Question:
In my app, I have some webviews. A transparent status bar doesn't look good for full screen webview. I want to make the status bar TRANSLUCENT, just like the game center.
I notice that the status bar would be drawn translucent if there is a navigation bar under it. But I want a translucent status bar BY ITSELF.
Is there any way to do this?
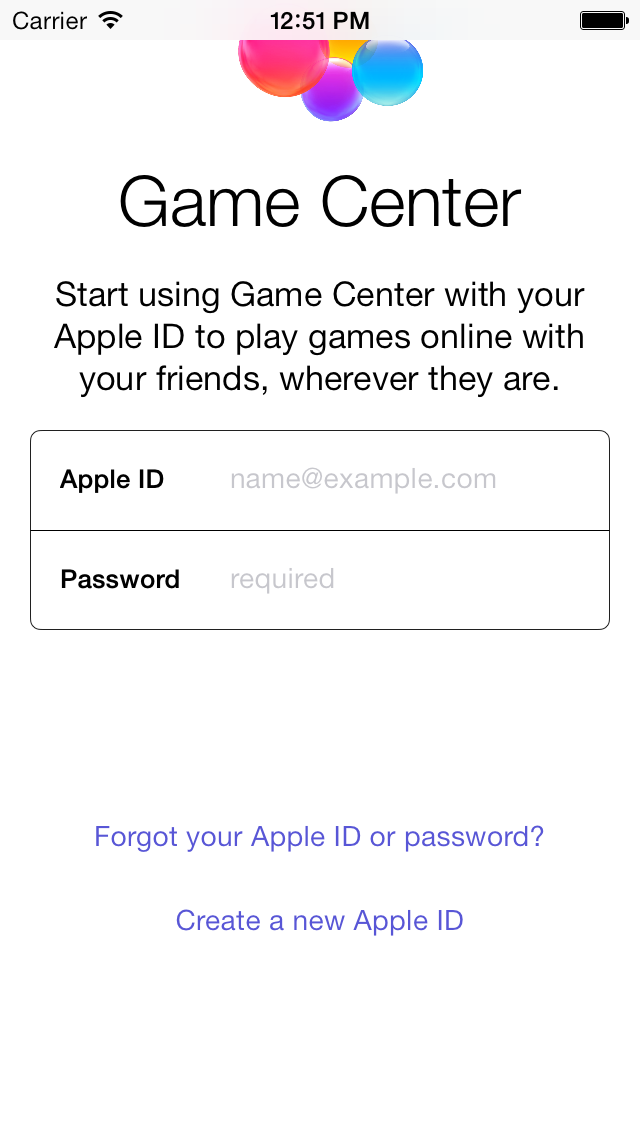
Answer: As the status bar is totally transparent and any content can go on top of it, I just create an empty UIToolbar that is 20px height which just looks like a perfect translucent background for the status bar.
This is not an ultimate solution, but it really helps and it is very easy to implement when you don't need a real tool bar.
Thanks to Apple that they do not provide an option to set the status bar from transparent to translucent.